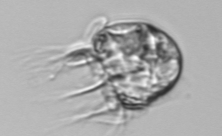
Label: Leegaardiella_ovalis